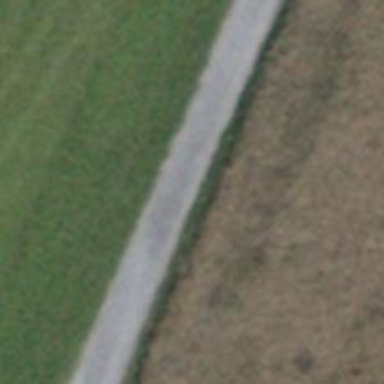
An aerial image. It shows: Track with grade 1 quality.